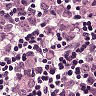
Metastatic tissue present: yes